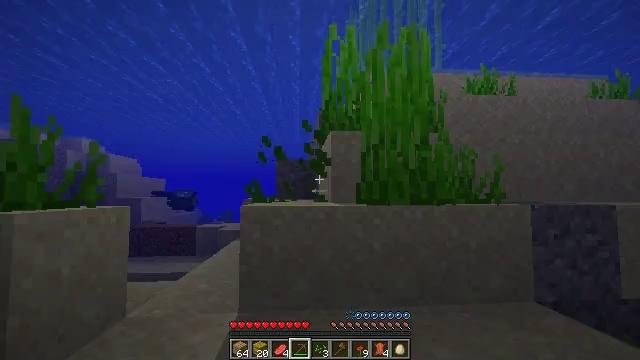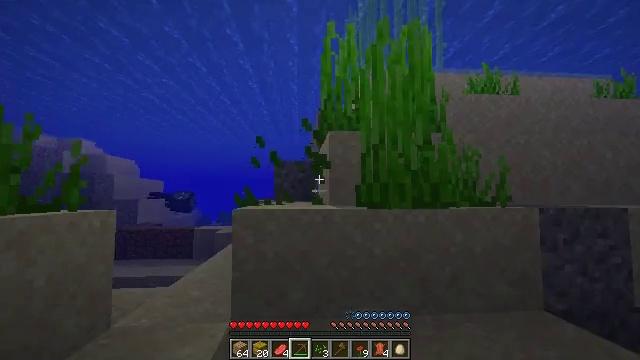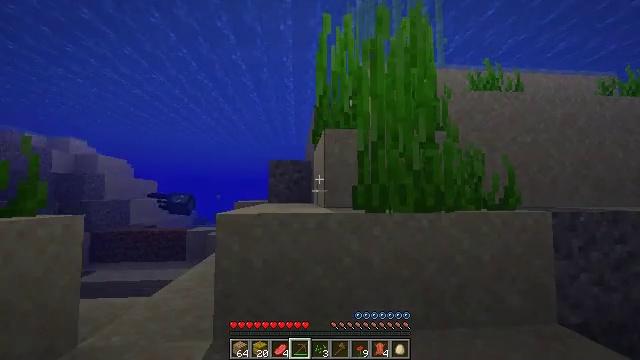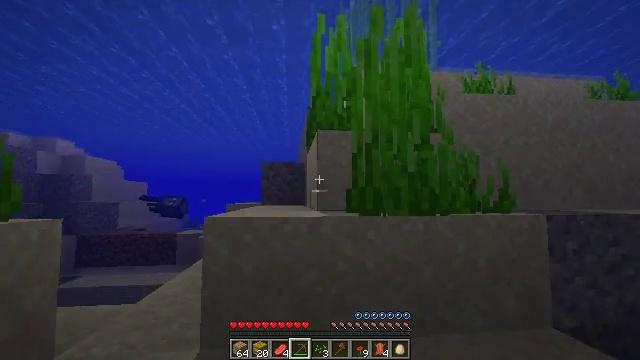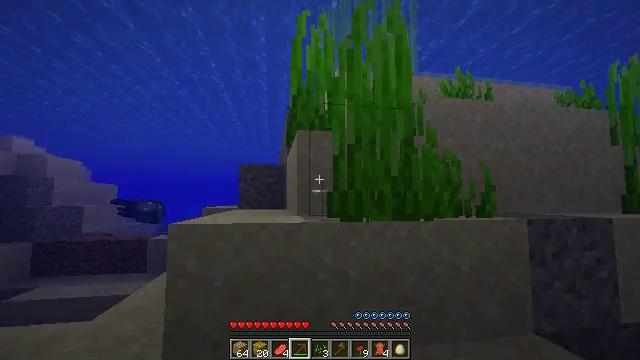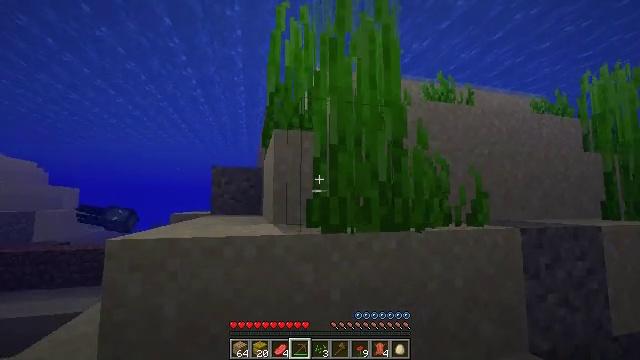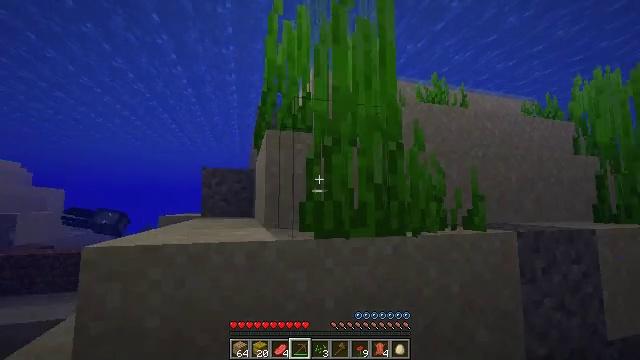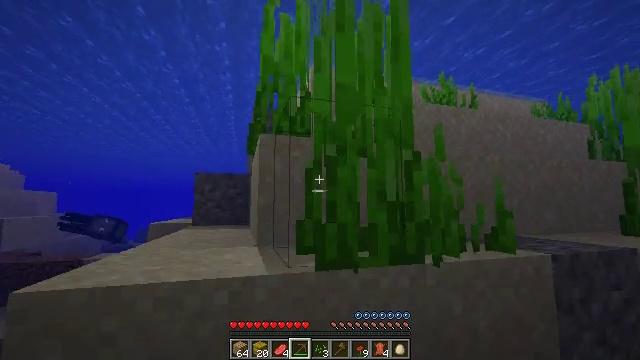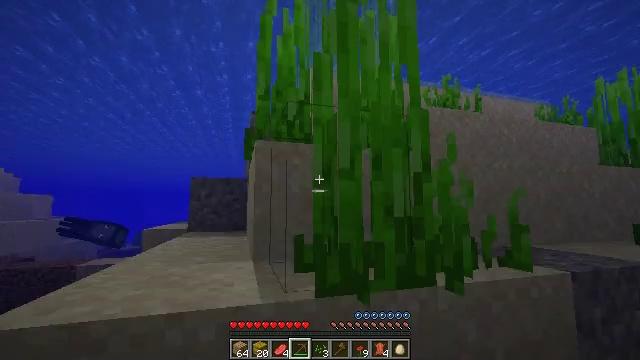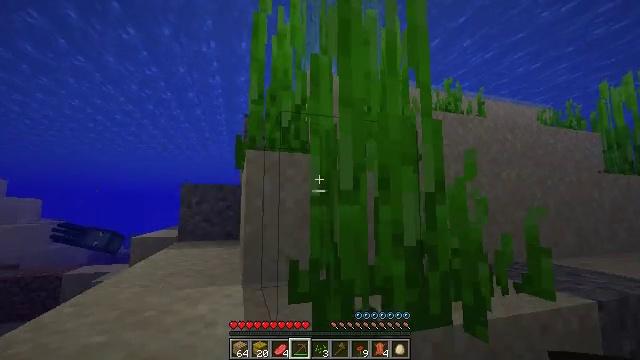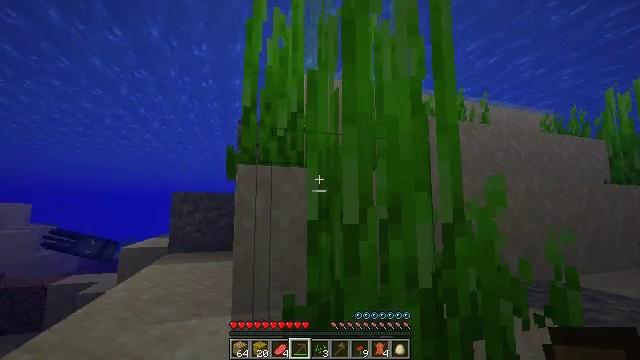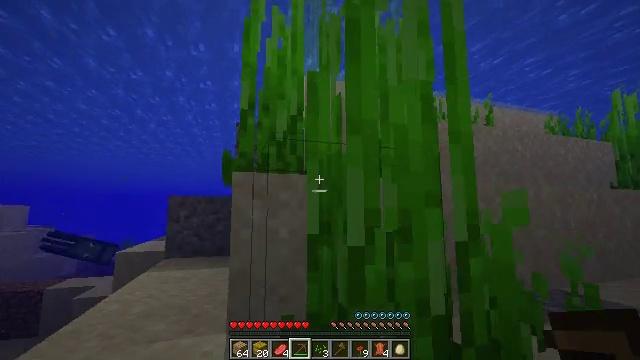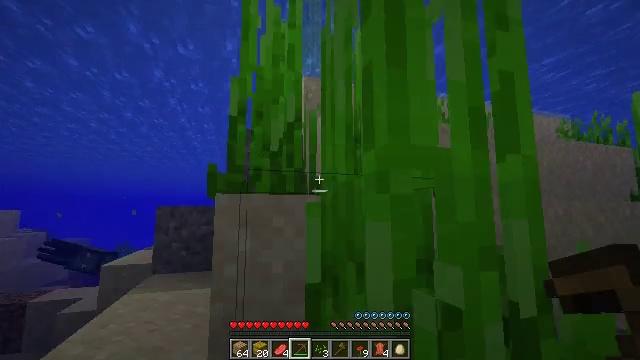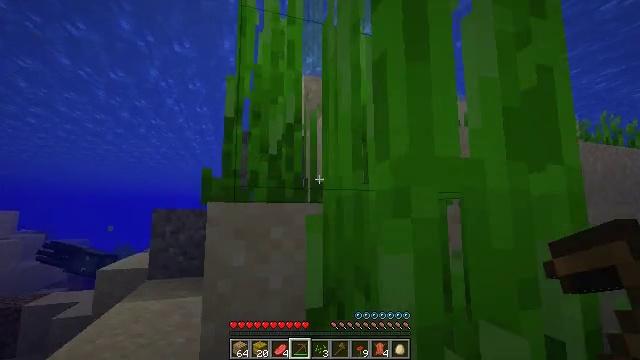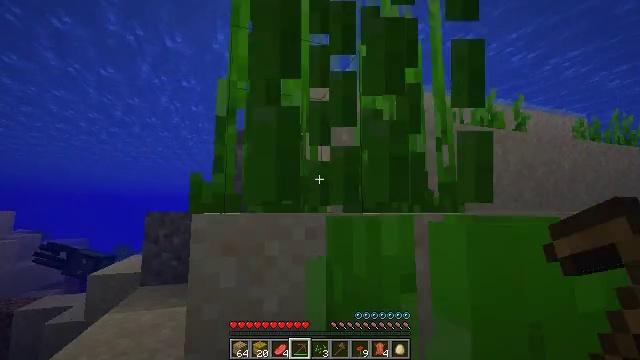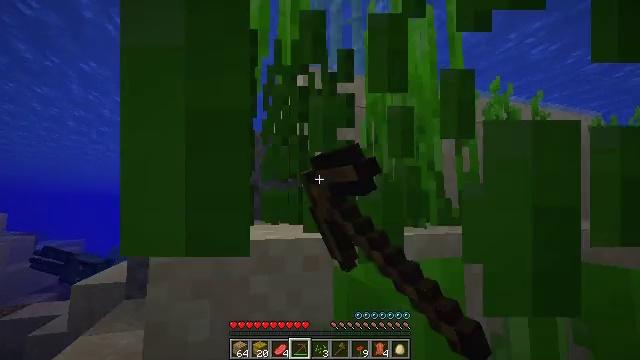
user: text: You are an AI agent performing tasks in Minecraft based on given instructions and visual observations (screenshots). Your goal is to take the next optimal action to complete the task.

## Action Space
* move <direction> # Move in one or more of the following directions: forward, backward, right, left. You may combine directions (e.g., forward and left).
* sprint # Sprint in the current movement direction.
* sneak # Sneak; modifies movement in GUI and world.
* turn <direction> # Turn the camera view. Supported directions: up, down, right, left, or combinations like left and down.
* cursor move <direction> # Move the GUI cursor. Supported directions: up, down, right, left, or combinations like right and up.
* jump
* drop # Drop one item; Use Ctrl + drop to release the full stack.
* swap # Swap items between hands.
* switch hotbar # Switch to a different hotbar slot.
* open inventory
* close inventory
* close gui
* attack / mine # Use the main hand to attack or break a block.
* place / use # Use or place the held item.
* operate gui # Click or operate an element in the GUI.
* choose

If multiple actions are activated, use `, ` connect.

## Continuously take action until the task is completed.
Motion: motion action
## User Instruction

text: Gather tall seagrass in the ocean.
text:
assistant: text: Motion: move forward, sprint
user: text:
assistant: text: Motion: move forward, sprint
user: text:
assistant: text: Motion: move forward, sprint, turn right
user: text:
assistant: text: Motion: move forward, sprint, turn right
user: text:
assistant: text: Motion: move forward, sprint, turn right
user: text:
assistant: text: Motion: move forward, sprint, turn right, jump
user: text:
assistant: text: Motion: move forward, sprint, jump
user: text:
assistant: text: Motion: move forward, sprint, jump
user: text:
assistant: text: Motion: move forward, sprint, jump
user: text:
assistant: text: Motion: move forward, sprint, jump
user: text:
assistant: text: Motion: move forward, sprint
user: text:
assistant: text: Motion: move forward, sprint
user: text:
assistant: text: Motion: move forward, sprint
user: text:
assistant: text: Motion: move forward, sprint, attack / mine
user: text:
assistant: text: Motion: move forward, sprint, attack / mine
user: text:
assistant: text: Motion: move forward, sprint, attack / mine
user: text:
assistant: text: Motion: move forward, sprint, turn right
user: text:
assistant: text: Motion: move forward, sprint, turn right and down
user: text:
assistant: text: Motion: move forward, sprint, turn right and down
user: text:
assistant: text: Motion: move forward, sprint, turn right and down
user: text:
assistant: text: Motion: move forward, sprint
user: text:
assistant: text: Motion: move forward, sprint
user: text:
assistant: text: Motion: move forward, sprint
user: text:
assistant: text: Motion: move forward, sprint, turn left and up
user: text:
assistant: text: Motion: move forward, sprint, turn left and up
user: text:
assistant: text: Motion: move forward, sprint
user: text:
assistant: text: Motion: move forward, sprint, jump
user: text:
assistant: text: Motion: move forward, sprint, jump
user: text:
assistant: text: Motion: move forward, sprint, jump
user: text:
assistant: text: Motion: move forward, sprint, attack / mine, jump